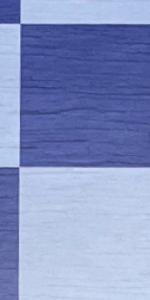
Label: Empty